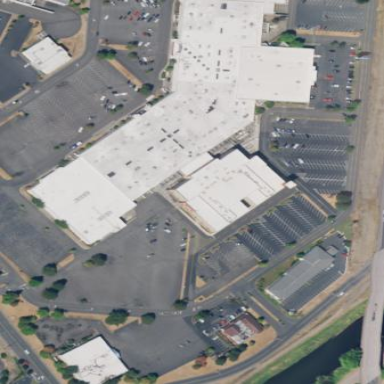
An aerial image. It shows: Retail area consisting of mall.